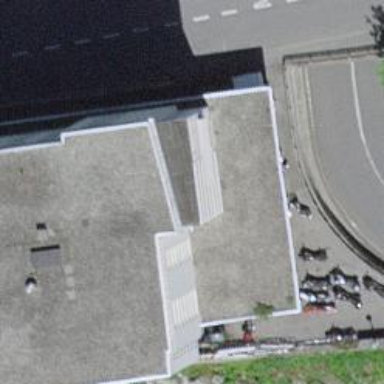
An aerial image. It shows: Motorcycle shop.